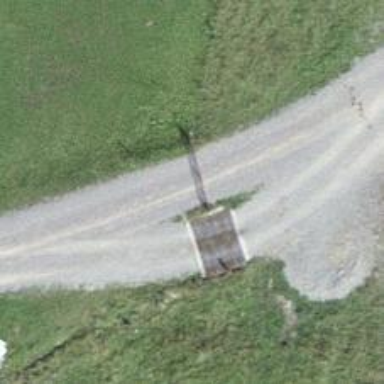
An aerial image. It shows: Cattle grid.